Question: My requirement is
1) I should like the one which is given below in the figure.
2) I need to then compute the say C and D. or D and F. ( as per the figure A and B are categories C,D,E and F are terms under the respective categories.
----------
C and D ---------------------- 2
C and F ---------------------- 4
D and E---------------------- 4
---
<URL>

Is there any suitable which could do this functionality for me or I should write a algorithm on my own.
If at all there are no suitable API's available where can I look for an algorithm to implement this....
Would appreciate your timely help
Thanks in advance,
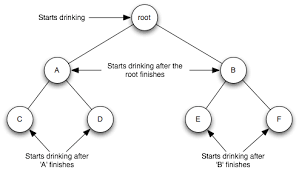
Answer: Since this is tagged as homework, you are probably expected to write it yourself.
Usually when it comes to traversing a tree, you don't have too many chances of optimizing, because starting at a node, you only have the options to visit the parent node or the child nodes. (As opposed to a graph, where you might apply <URL>
Just try it, i would recommend recursion.
A Node usually looks like this:
'''
public class Node {
public String value; //contains "C" or "D" etc
public List<Node> children = new ArrayList<Node>();
public Node parent;
public Node(Node parent){
this.parent = parent;
}
public Node(Node parent, String value){
this.parent = value;
this.value = value;
}
public boolean equals(Object n){//Nodes are equal if they have the same value
return value.equals(((Node)n).value);
}
}
'''
If the question is to find the minimum number of steps from A to B (which is the distance), i would implement a 'distanceTo' Method that traverses the tree and looks for the target Node until it is found. If you never worked with trees before, that might be a bit tricky.
---
Ok, since you never worked with <URL> before:
A tree is a data structure that contains a certain amount of Nodes. The connections between the Nodes are represented by references between the Nodes.
Each Node has a reference to it's parent Node (the one above) and a list of child nodes (the nodes below). A Node can only have one parent, but any number of children. A node without any children is called a leaf. The root node is usually identifyable because it's 'parent' attribute is 'null' (because the root, which is the topmost node, has no parent). All other nodes in the tree have 'parent!=null'.
The starting point for a Tree is the root Node. The following code creates the topmost 3 Nodes from your picture (where the type 'Node' is the java class above):
'''
Node nodeRoot = new Node(null, "root"); //create a node with parent=null
Node nodeA = new Node(nodeRoot, "A");
Node nodeB = new Node(nodeRoot, "B");
nodeRoot.children.add(nodeA); //you could also place this functionality
nodeRoot.children.add(nodeB); // in the constructor of Node
'''
You now have 3 a tree (starting at 'nodeRoot') with 3 nodes: "root", "A" and "B".
You could now show all nodes that are direct children of the root node:
'''
for(Node child:nodeRoot.children){
System.out.println(child.value);
}
/* prints:
A
B
*/
'''
Or print the value of a parent's node:
'''
System.out.println(nodeA.parent.value);
/*prints:
root
*/
'''
Try to complete the code to create a tree that represents the one in your picture!
To continue (-> tree traversal), I would strongly advise you to <URL> first. Focus on Depth-First-Traversal and Breadth-First-Traversal and make sure you understand the difference.
---
Regarding "Non-Binary Trees":
This does work very well for non-binary trees. The <URL> states:
> a binary tree is a tree data structure in which each node has at most two children.
Since I used a List of Nodes in the java class above, you can use any number of children per node. In fact, you would have to invest extra work to make the class compliant to a binary tree - which means making sure that each node can only have 0, 1 or 2 children.
For non-binary trees you can a) use the class above and b) apply the same algorithms (BFS/DFS).